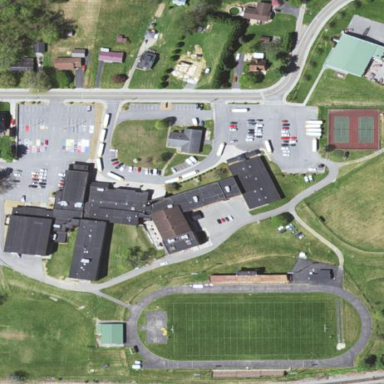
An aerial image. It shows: School.